Question: When I call 'stop' on my 'AVAudioRecorder' instance XCode stops at a breakpoint. However, no exception comes up and I don't have my own breakpoint set there. I do have an "All Exceptions" breakpoint setup.
I hit continue and the app runs fine - no message in the console.
What's going on?

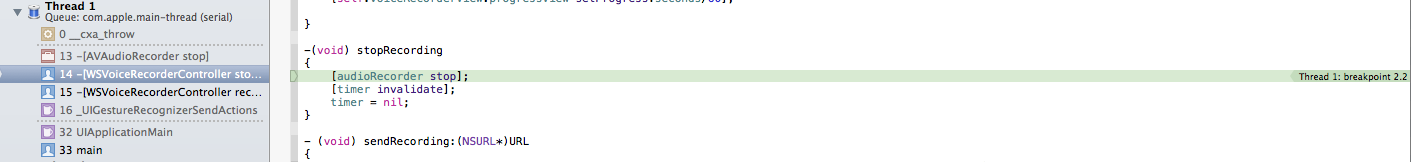
Answer: It the All Exceptions breakpoint. AV Foundation is throwing an exception and also catching it, so no harm, no foul (which is why the app can resume without a problem) - but you are set to break when that happens, so you do. When the app runs for real (independent of Xcode) no one will know; it's just Xcode and your All Exceptions breakpoint that brings it to the surface.
AV Foundation is full of places like this. I regard it as a bug, but not enough to care very much. I just turn off the breakpoint when working with AV Foundation; otherwise we'd always be stopping...